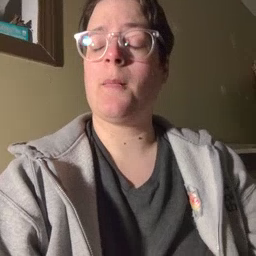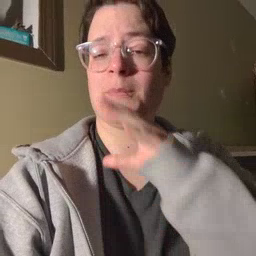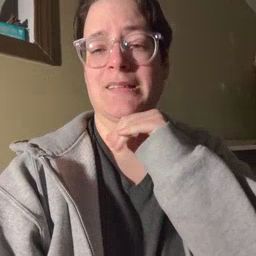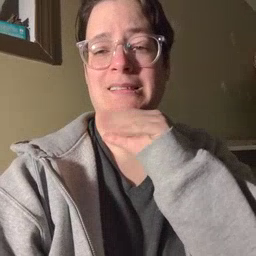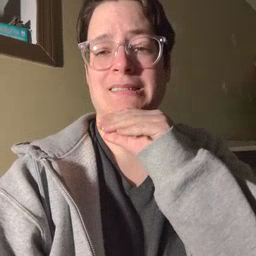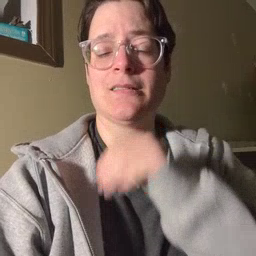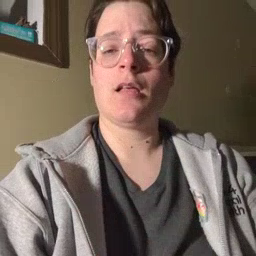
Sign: pig